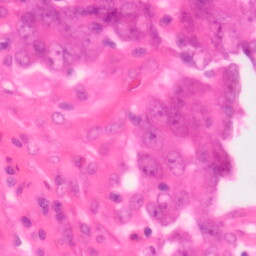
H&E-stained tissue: Colon